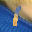
Label: 1